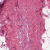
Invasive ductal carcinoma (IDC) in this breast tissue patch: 0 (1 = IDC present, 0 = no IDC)